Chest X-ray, AP view. Patient: 49 years old, sex M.
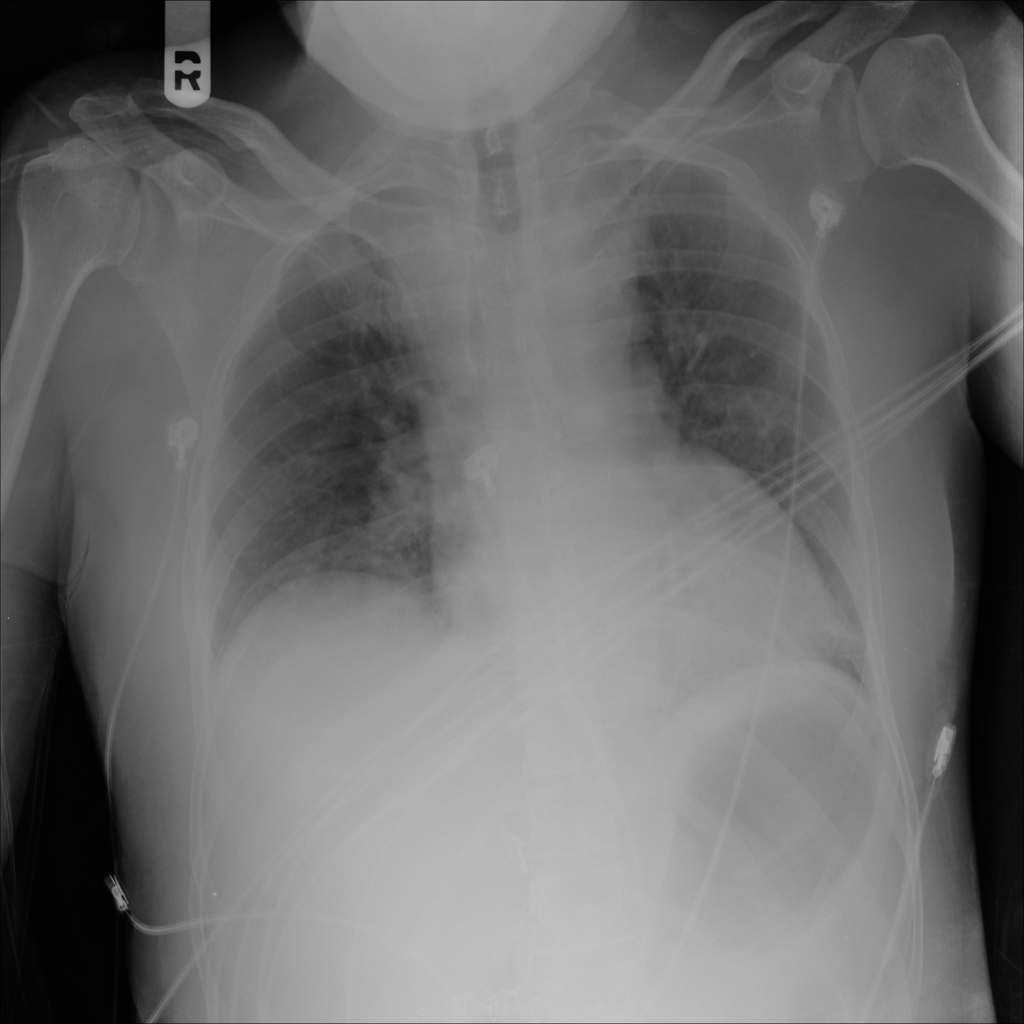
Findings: No Finding